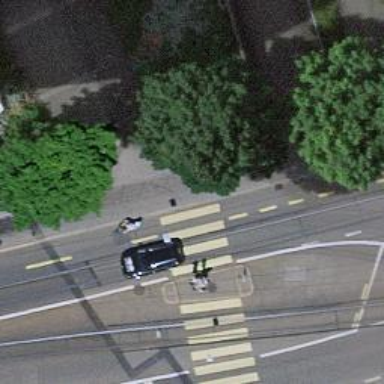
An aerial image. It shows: Tram crossing on the railway.